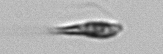
Label: Euglena